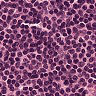
Metastatic tissue present: no